Field crop: maize
Growth stage: 2
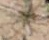
Species: salsola